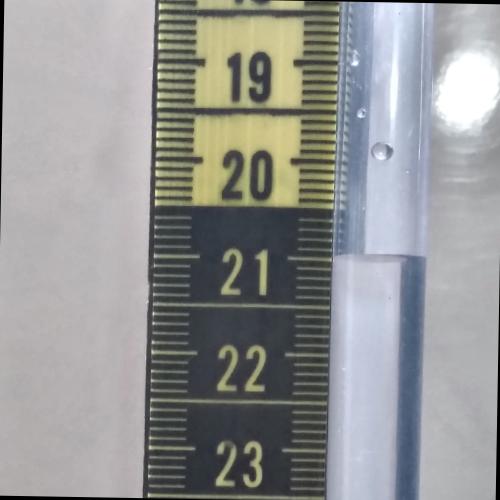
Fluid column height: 21.0 cm